Here is the wavelet time-frequency representation (scalogram) of a rolling-element bearing's vibration measurement. Based on the visible evidence, which condition applies: normal, inner_race, outer_race, ball?
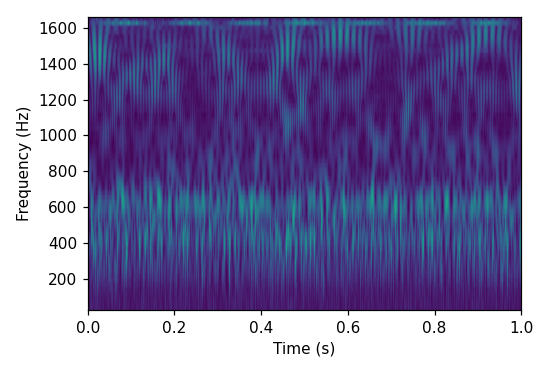
Answer: outer_race